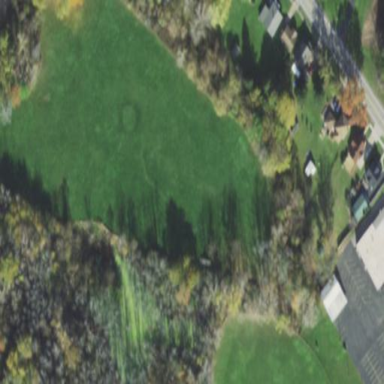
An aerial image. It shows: View of golf hole.